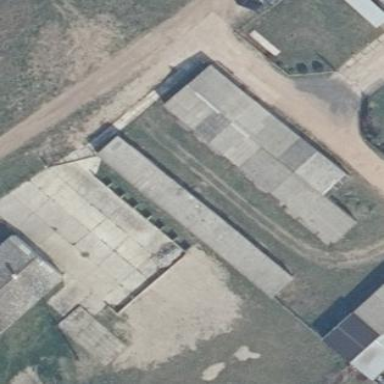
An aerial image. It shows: Group of garages.